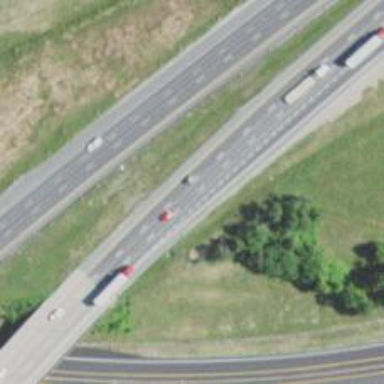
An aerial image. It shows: Asphalt motorway.